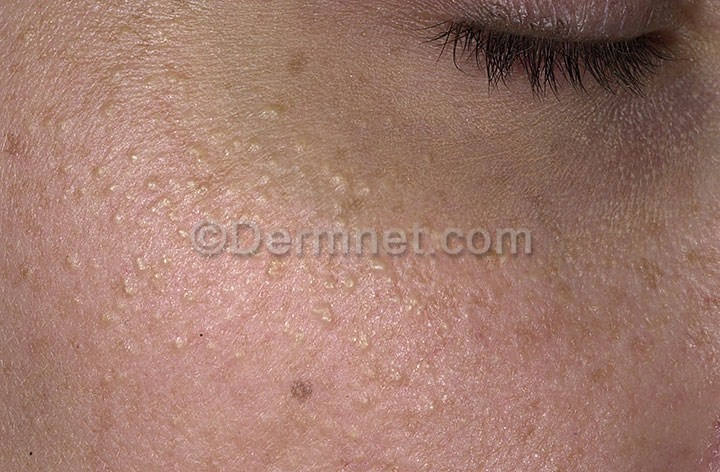
Disease: Light Diseases and Disorders of Pigmentation